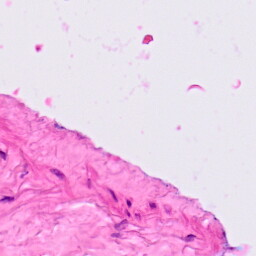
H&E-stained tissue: Lung